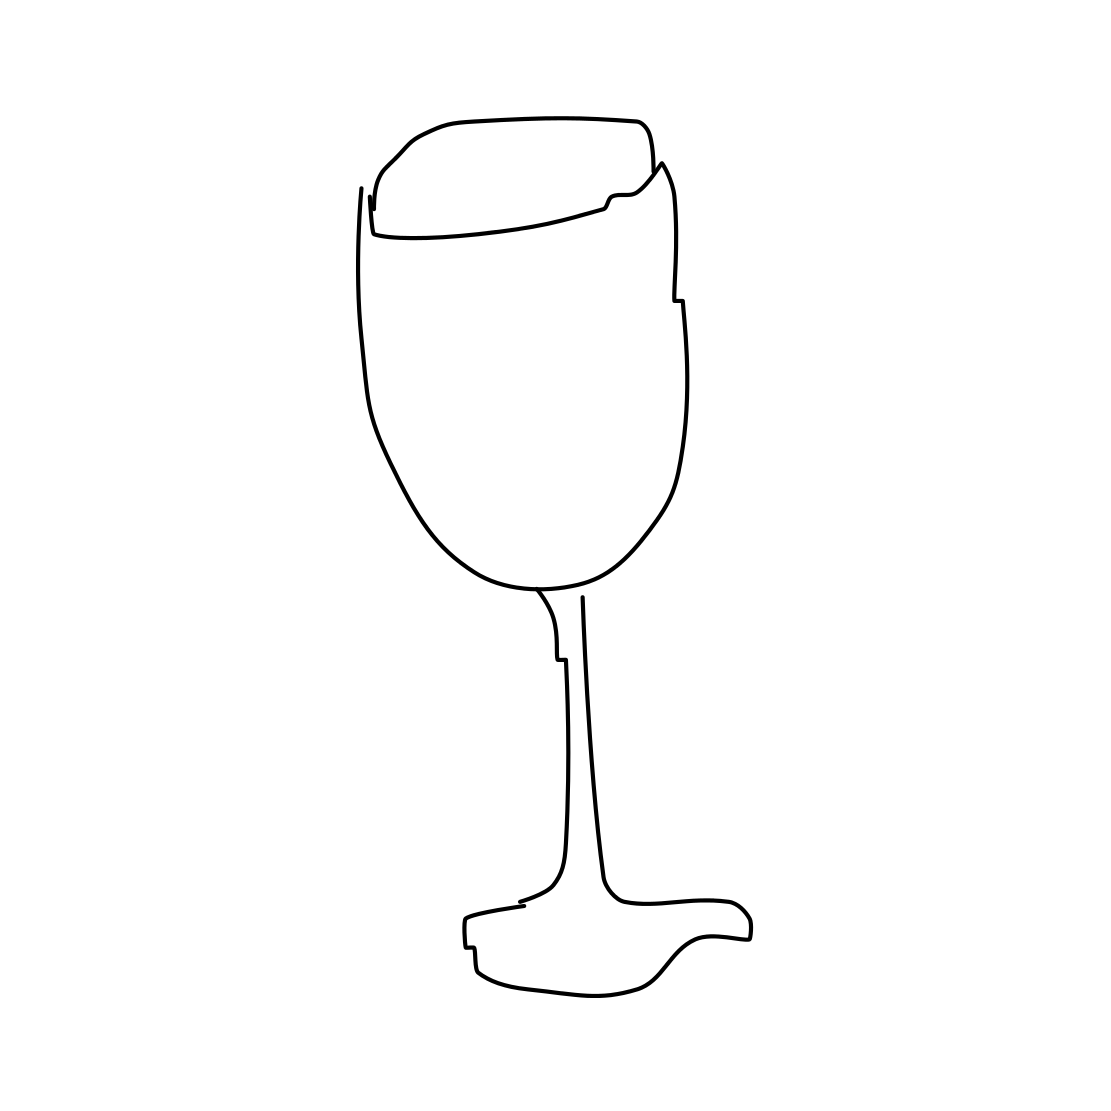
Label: wineglass